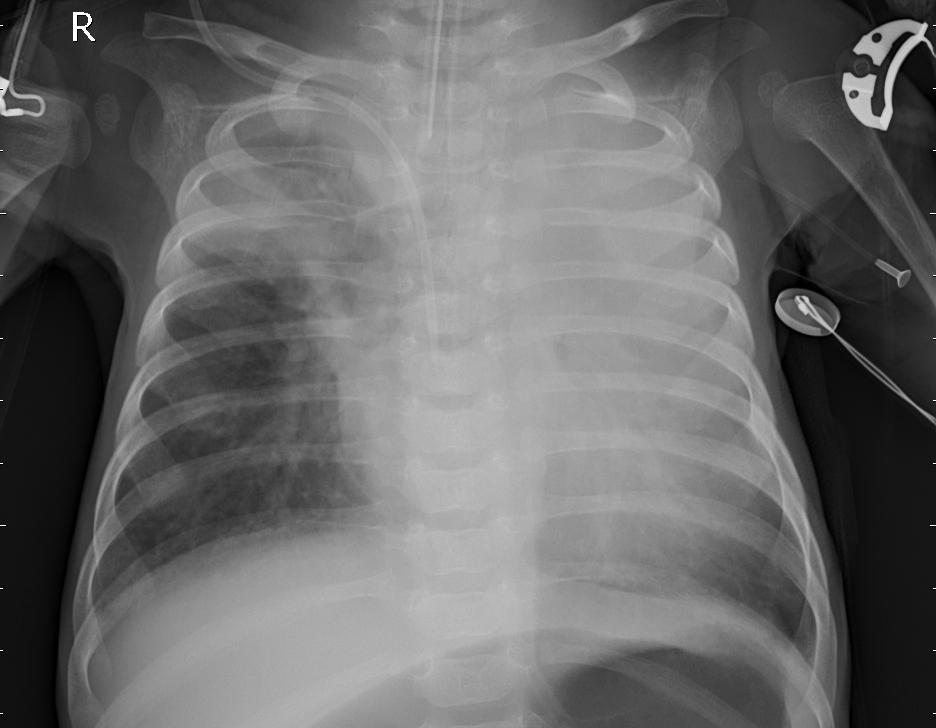
Diagnosis: PNEUMONIA